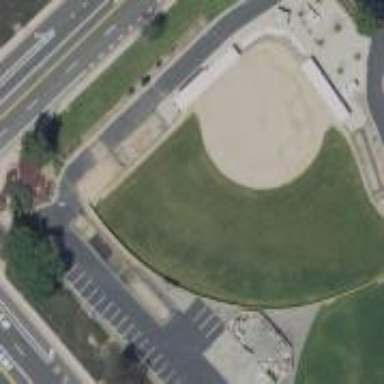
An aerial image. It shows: Softball pitch for leisure sports.